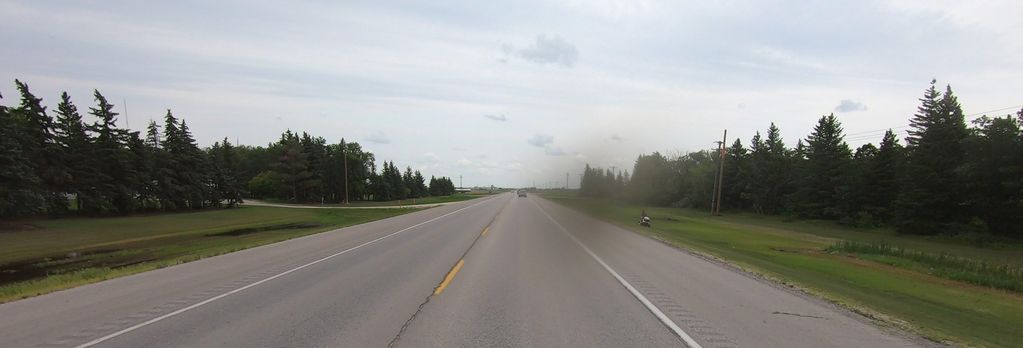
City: winnipeg